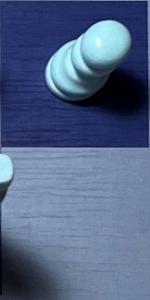
Label: Empty